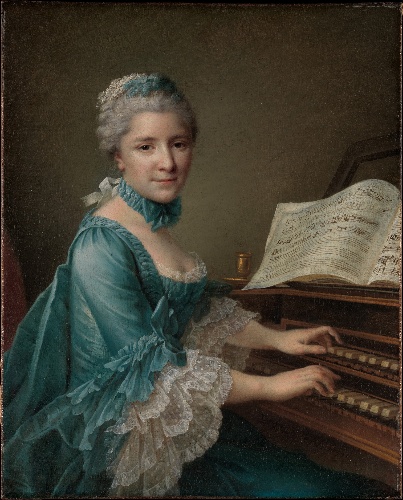
Title: Portrait of a Woman, Said to be Madame Charles Simon Favart (Marie Justine Benoîte Duronceray, 1727–1772)
Artist: François Hubert Drouais
Artist bio: French, Paris 1727–1775 Paris
Date: 1757
Object type: Painting
Classification: Paintings
Medium: Oil on canvas
Dimensions: 31 1/2 x 25 1/2 in. (80 x 64.8 cm)
Department: European Paintings
Credit line: Mr. and Mrs. Isaac D. Fletcher Collection, Bequest of Isaac D. Fletcher, 1917
Accession year: 1917
Repository: Metropolitan Museum of Art, New York, NY
Tags: Musical Instruments|Portraits|Women|Music|Musicians